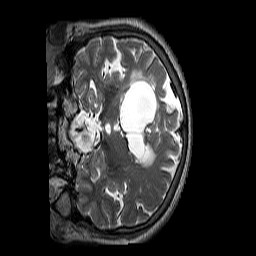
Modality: T2w
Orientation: coronal
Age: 54
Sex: female
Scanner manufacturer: siemens
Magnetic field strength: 3 T
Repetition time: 3.2 s
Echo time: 0.213 s